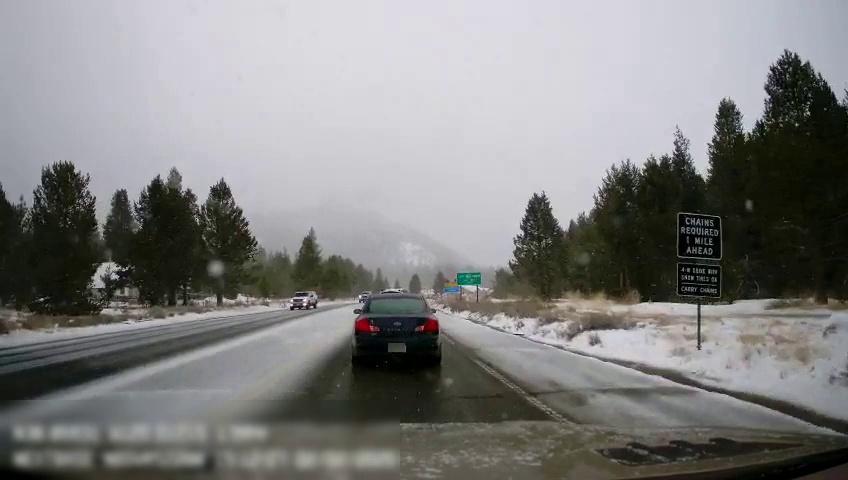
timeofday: Day
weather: Snowy
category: Drivable Space
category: Vehicles | SUV
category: Vehicles | Car
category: Vehicles | SUV
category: Vehicles | Truck
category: Lanes | Current Lane
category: Traffic | Signs
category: Traffic | Signs
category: Traffic | Signs
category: Traffic | Signs